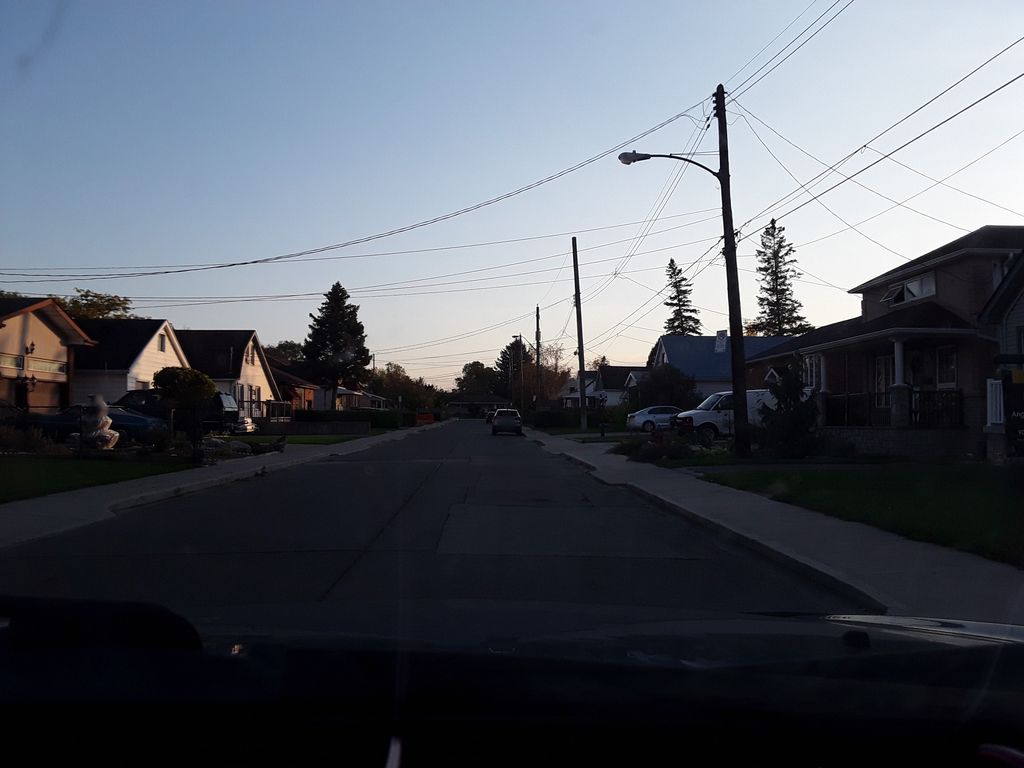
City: hamilton